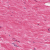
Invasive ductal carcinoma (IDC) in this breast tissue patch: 0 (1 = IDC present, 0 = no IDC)